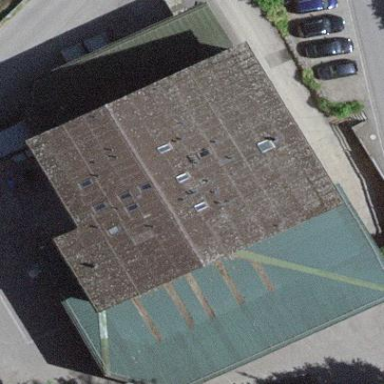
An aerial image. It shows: Industrial building.